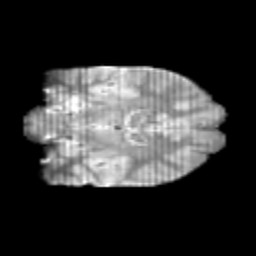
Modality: T2w
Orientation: coronal
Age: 10
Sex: male
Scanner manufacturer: siemens
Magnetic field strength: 3 T
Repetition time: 3.8 s
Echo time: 0.07 s